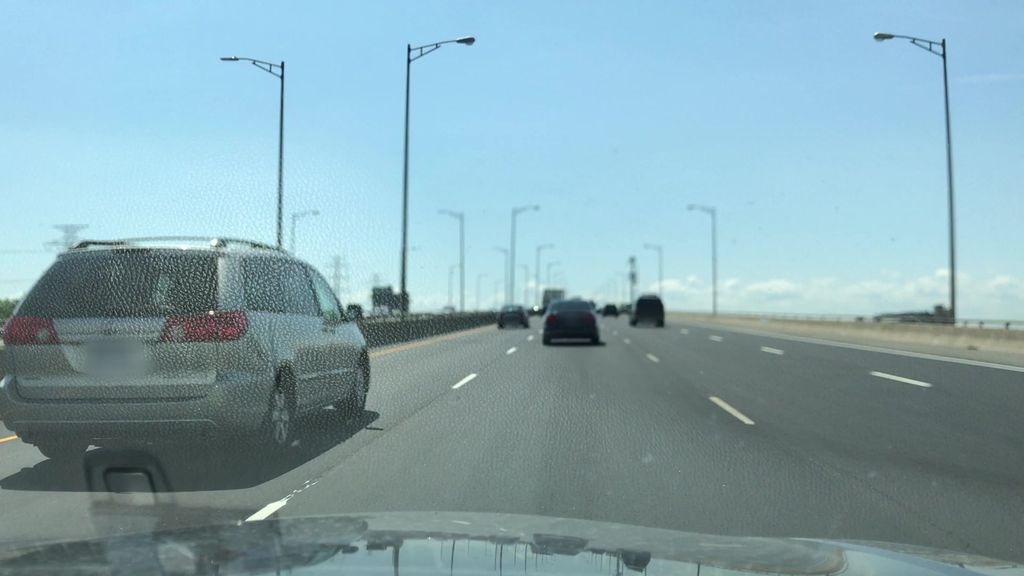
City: hamilton